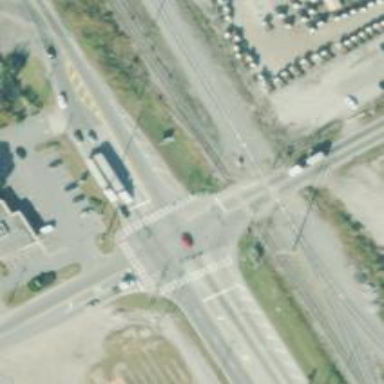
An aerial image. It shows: Level crossing with lights at the railway.